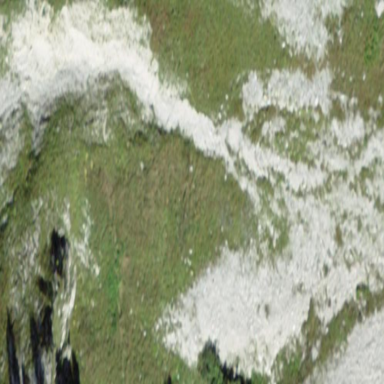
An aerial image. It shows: Natural scree.